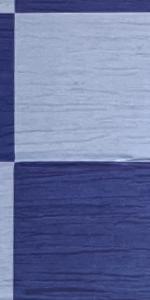
Label: Empty